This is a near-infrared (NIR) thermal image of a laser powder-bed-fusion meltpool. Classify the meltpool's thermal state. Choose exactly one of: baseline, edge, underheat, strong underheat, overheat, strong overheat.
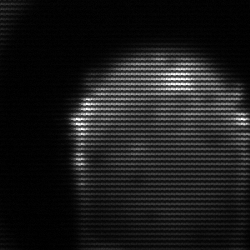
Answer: edge